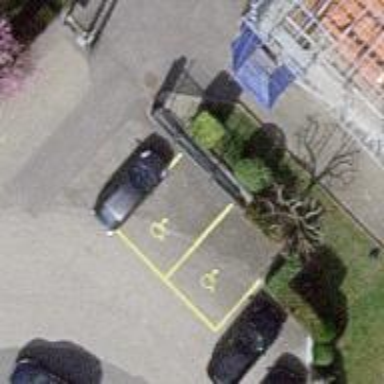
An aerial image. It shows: Designated parking space for disabled individuals.